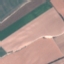
Label: AnnualCrop